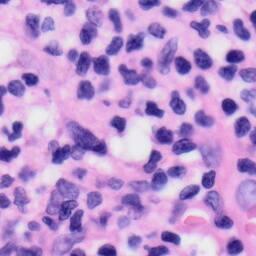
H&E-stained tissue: Skin